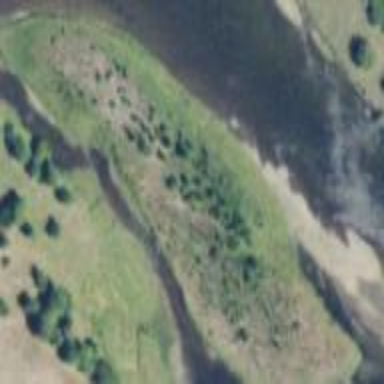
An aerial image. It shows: Islet within fen wetland area.